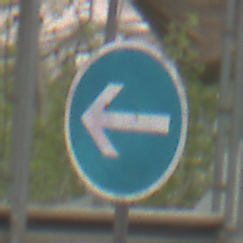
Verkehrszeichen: VorgeschriebeneFahrtrichtungHierLinks
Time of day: Midday
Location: Roofed (Special)
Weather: Overcast
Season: NotSpecified
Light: Natural